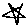
Label: star